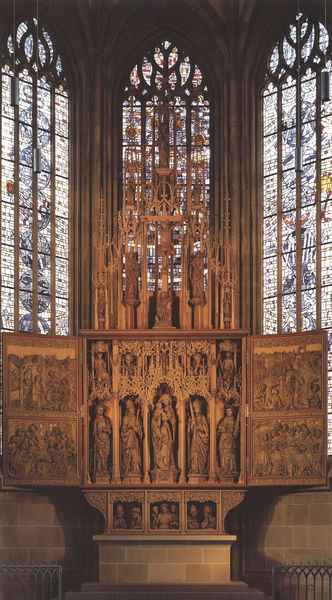
Titel: Hochaltar der Kilianskirche in Heilbronn (Rekonstruktion des Gehäuses)
Künstler: Seyfer Skulpturen
Standort: Heilbronn, St. Kilianskirche (EU - D - BW)
Schlagwörter: flügel, braun, bunt, fenster, holz, kirche, gold, drei, kind, gotik, figuren, hoch, fotografie, altar, hochaltar, kathedrale, schnitzerei, buntglas, glasfenster, gotisch, maria, retabel, flügelaltar, katholisch, klappen, gotische fenster, flütelaltar, flütel